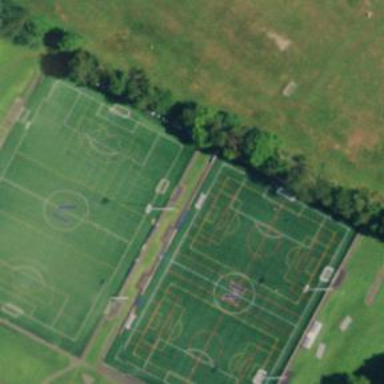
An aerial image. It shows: Soccer pitch with artificial turf enclosed by fence.